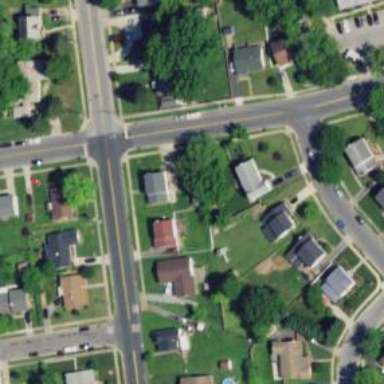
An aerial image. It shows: Neighborhood.